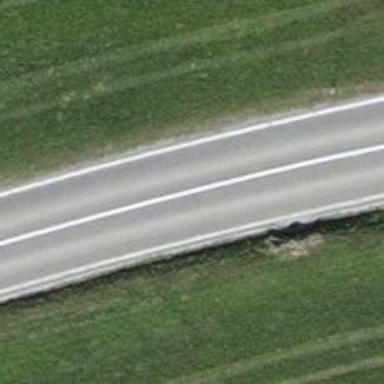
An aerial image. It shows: Tertiary road.